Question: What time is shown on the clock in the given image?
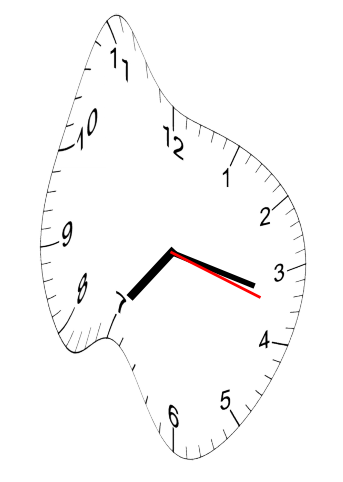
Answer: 07:17:18